Question: I have a problem with my style sheet that I am using to create the page menu bar. Whenever a page does not have previous or next page the cell is empty and the CSS only applies a background image. Whenever I try to implement this solution the cells that make up the menu bar are moved around and everything is no longer aligned. I need help to try and figure out how I can fix this issue.

The following is the class that has been applied to the empty cell that is shown in the image as the grayed out back button.
'''
td.menu-back-disabled {
background-image: url('back_first.png');
display: block;
border-style: none;
border-width: 0px;
padding: 0px;
height: 34px;
width: 85px;
}
li.menu-bar {
list-style-type: none;
background-image: url('top.png');
background-repeat: repeat-x;
border-style: none;
border-width: 0px;
padding: 0px;
height: 34px;
width: 100%;
}
'''
This the html for the menu bar:
'''
<table class="menu">
<br>
<tr>
<td>
<a href="https://peter-larsens-macbook.local:8081/cgi-bin/display?page=environment" class="menu-home">
</a>
</td>
<td class="menu-edit-selected">
</td>
<td>
<a href="https://peter-larsens-macbook.local:8081/cgi-bin/display?page=upload&number=1&filter=1" class="menu-upload">
</a>
</td>
<td>
<a href="https://peter-larsens-macbook.local:8081/cgi-bin/display?page=comments" class="menu-comments">
</a>
</td>
<td>
<a href="https://peter-larsens-macbook.local:8081/cgi-bin/display?page=log&number=1" class="menu-log">
</a>
</td>
<td>
<a href="https://peter-larsens-macbook.local:8081/cgi-bin/display?page=stats&number=1" class="menu-stats">
</a>
</td>
<td>
<a href="https://peter-larsens-macbook.local:8081/cgi-bin/display?page=settings" class="menu-settings">
</a>
</td>
<td class="menu-bar">
</td>
<td class="menu-bar-right">
</td>
<td class="menu-back-disabled">
</td>
<td>
<a href="https://peter-larsens-macbook.local:8081/cgi-bin/display?page=edit&number=2&filter=1" class="menu-next">
</a>
</td>
</tr>
</table>
'''
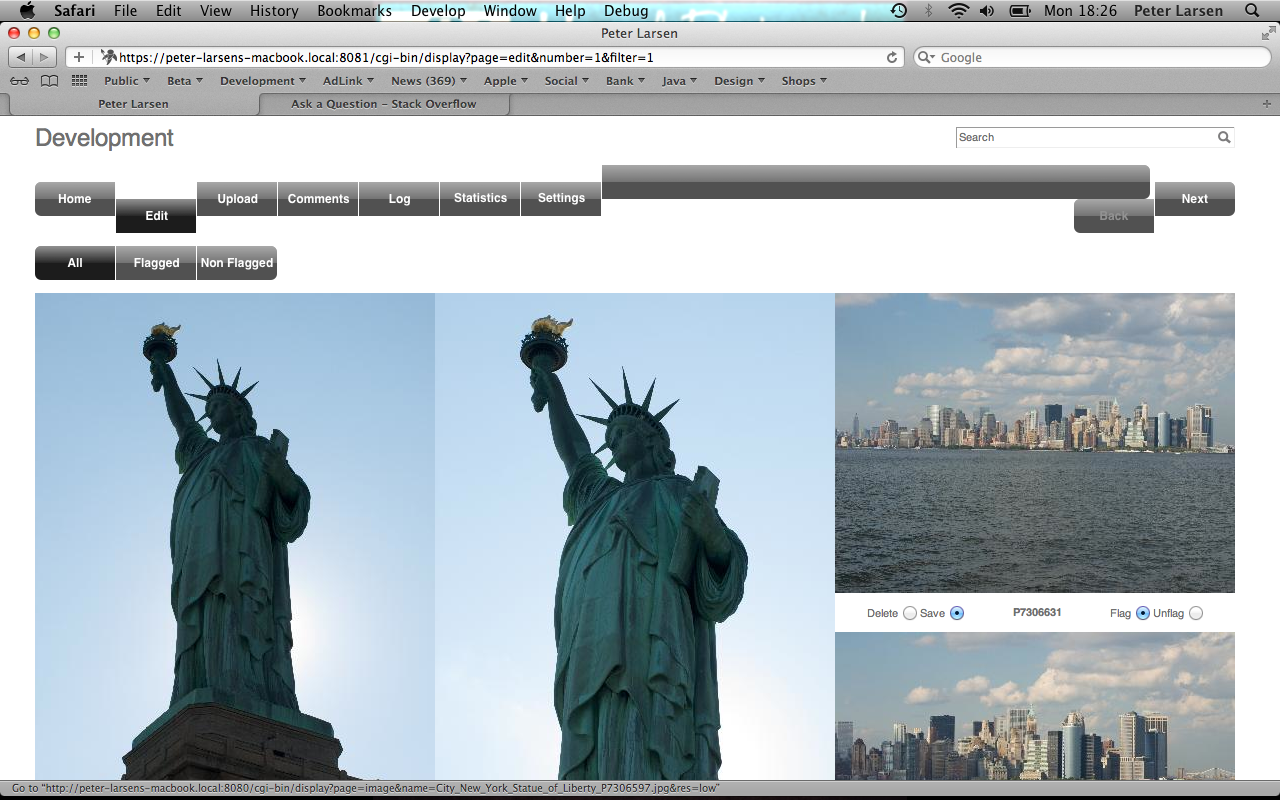
Answer: Make sure your empty cells have ' ' in them to be placeholders.
Also, try to avoid tables...
Here is how my table looks at the moment. There should never be a place where the table will wrap to a new line since it's only one column and 'width:100%;'
'''
<style type="text/css">
#menu {
width:100%;
}
#menu td {
text-align:center;
}
.menu-bar {
width:30%;
}
</style>
'''
'''
<table cellspacing="0" cellpadding="0" id="menu">
<tr>
<td>
<a href="#" class="menu-home">Home</a>
</td>
<td class="menu-edit-selected">
<a href="#" class="menu-home">Edit</a>
</td>
<td>
<a href="#" class="menu-upload">Upload</a>
</td>
<td>
<a href="#" class="menu-comments">Comments</a>
</td>
<td>
<a href="#" class="menu-log">Log</a>
</td>
<td>
<a href="#" class="menu-stats">Statistics</a>
</td>
<td>
<a href="#" class="menu-settings">Settings</a>
</td>
<td class="menu-bar">&nbsp;</td>
<td class="menu-bar-right">&nbsp;</td>
<td class="menu-back-disabled">
<a href="#" class="menu-next">Back</a>
</td>
<td>
<a href="#" class="menu-next">Next</a>
</td>
</tr>
</table>
'''
Any changes from this are probably from padding, margins or set widths. The 'td.menu-bar' and/or 'td.menu-bar-right' cannot be set to 'width:100%;' because it would mean the entire width of the table/row, not the cell.